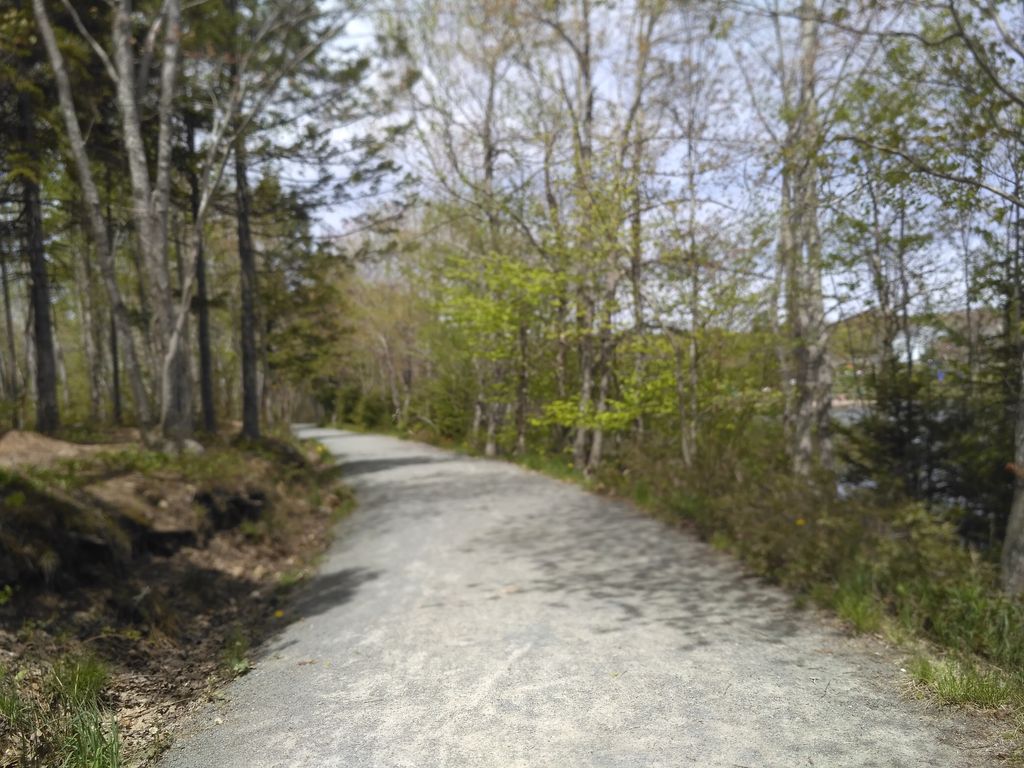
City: halifax